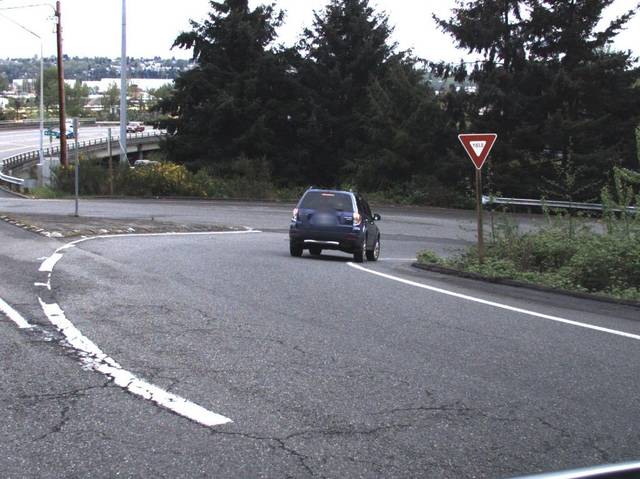
Region: United States
Coordinates: 47.244, -122.431